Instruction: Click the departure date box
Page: home
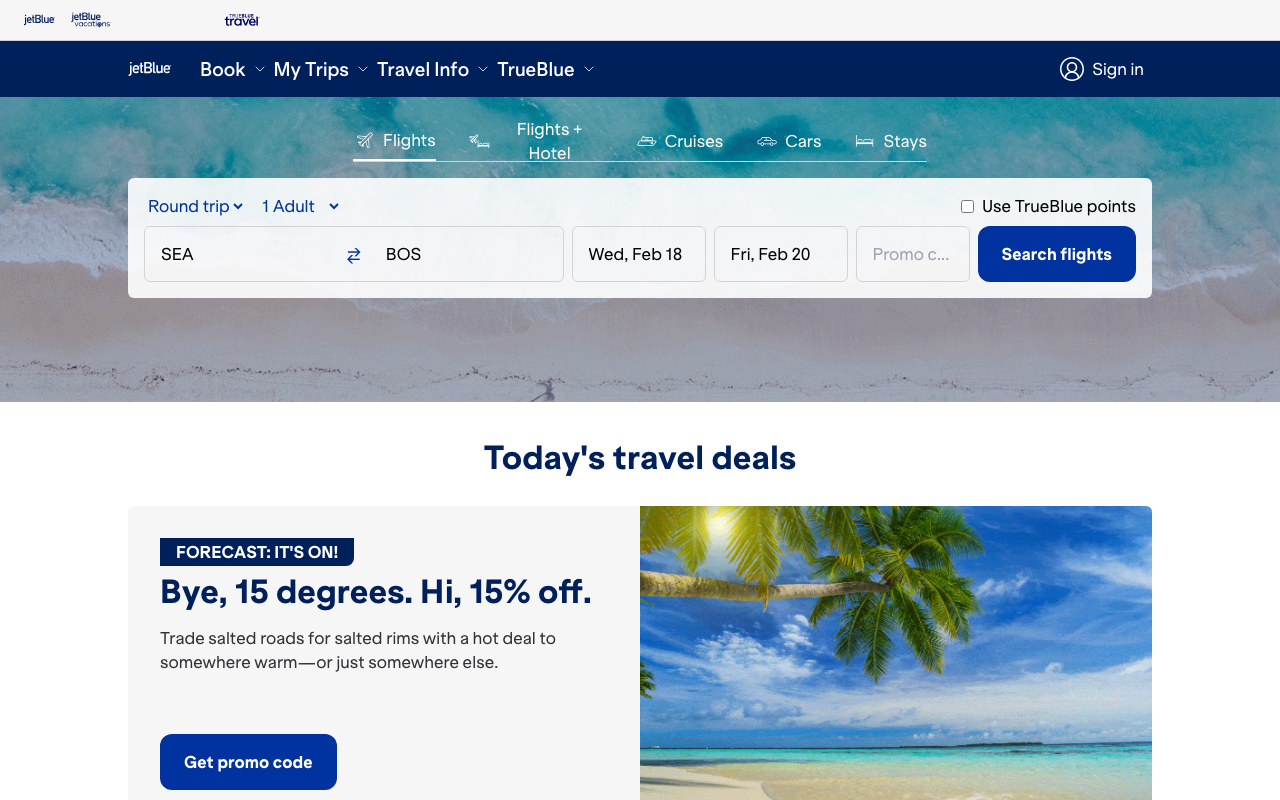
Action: click